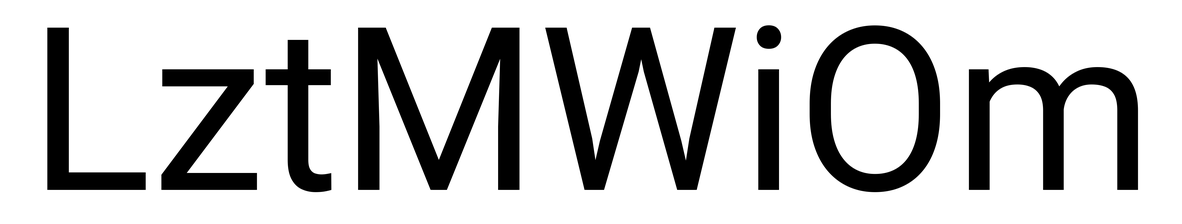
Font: Roboto_Regular